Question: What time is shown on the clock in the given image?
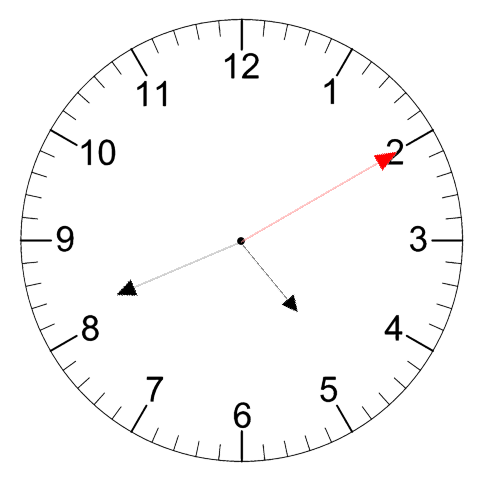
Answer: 04:41:10